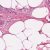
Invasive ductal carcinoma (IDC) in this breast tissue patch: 0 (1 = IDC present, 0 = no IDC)